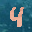
Label: 4